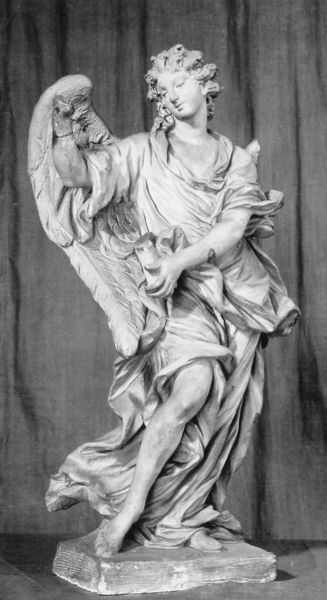
Titel: Kreuztragender Engel (Bozzetto)
Künstler: Ercole Ferrata
Institution: St. Petersburg, Eremitage
Schlagwörter: flügel, fuß, hand, kopf, mann, umhang, weiß, bewegung, finger, frau, frisur, grau, haar, hintergrund, holz, marmor, schwarz, blick, tuch, arm, arme, falten, federn, gesicht, kragen, sockel, stehen, stein, hals, vorhang, wind, figur, gewand, haare, mantel, pose, tücher, locke, locken, engel, skulptur, statue, bein, füsse, wehen, metall, faltenwurf, plastik, knie, foto, buch, barfuß, schwarzweiss, rolle, erzengel, gabriel, geand, skript, engelsflügel, frlügel, fugur, fdern, efuß